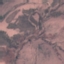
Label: HerbaceousVegetation